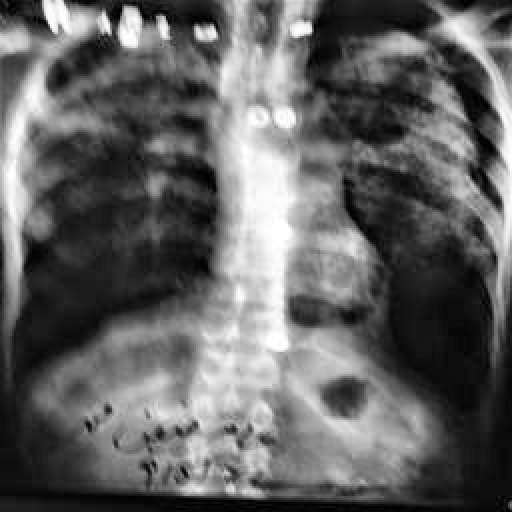
Finding: TUBERCULOSIS